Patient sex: M
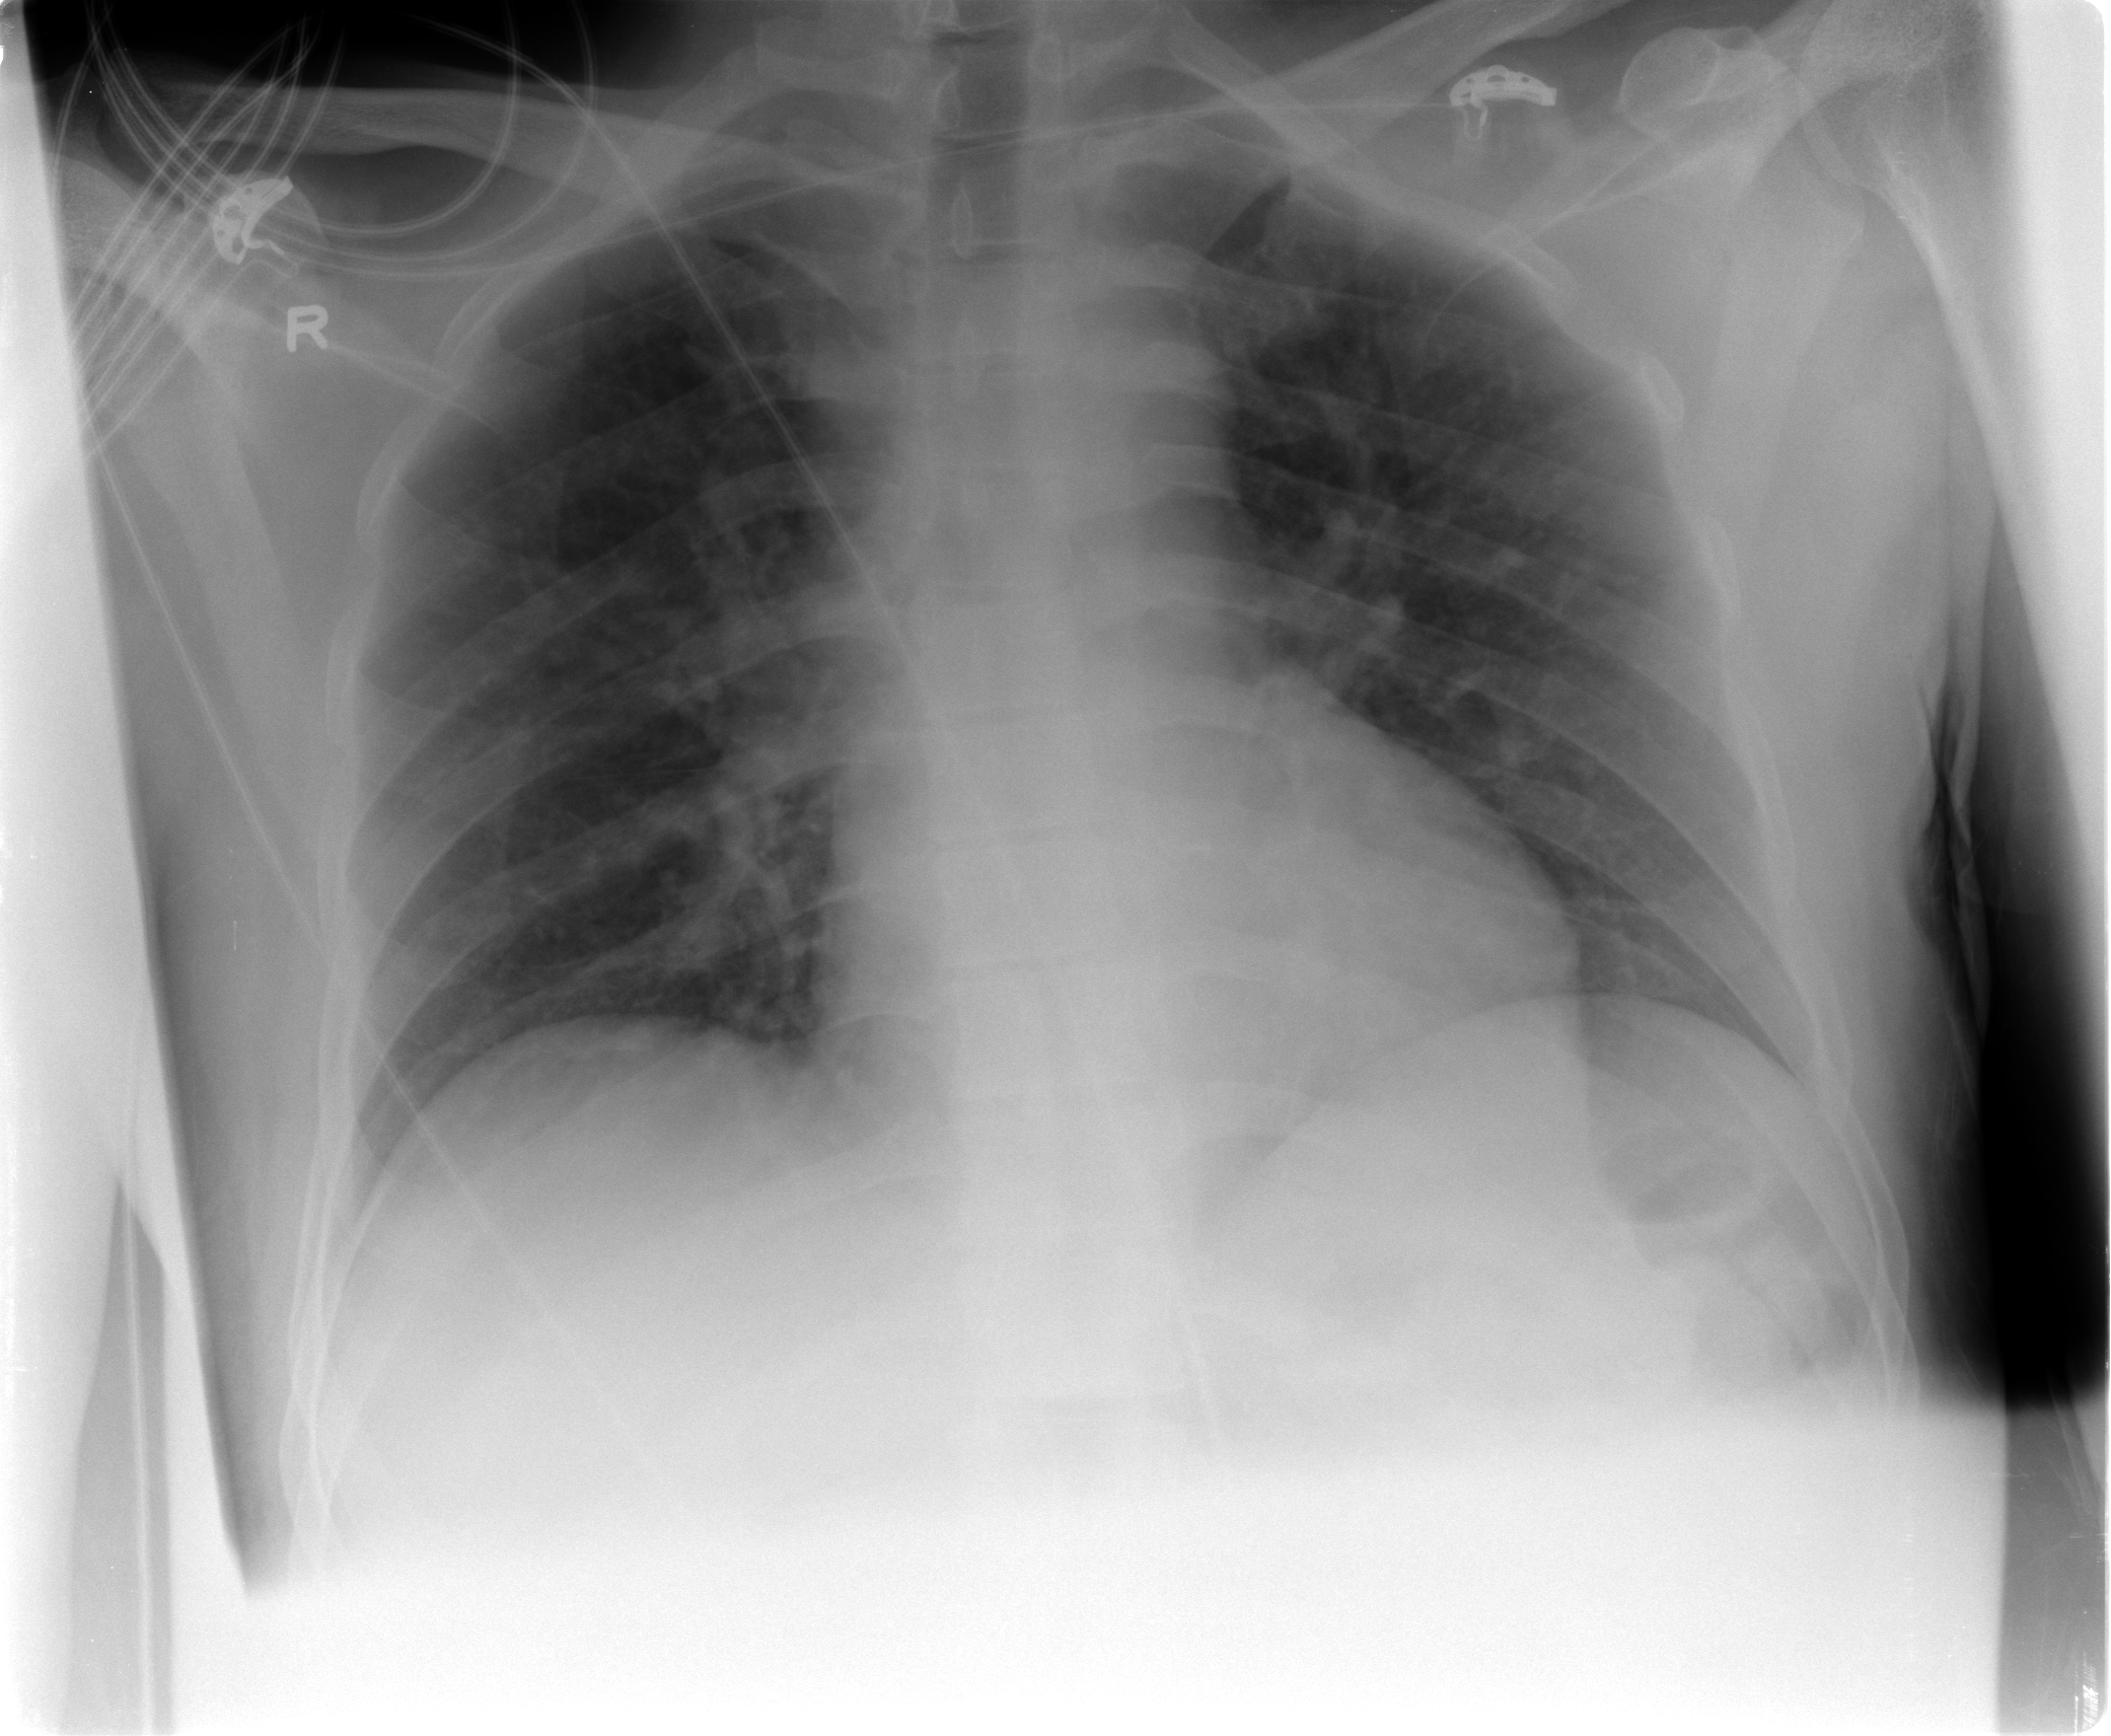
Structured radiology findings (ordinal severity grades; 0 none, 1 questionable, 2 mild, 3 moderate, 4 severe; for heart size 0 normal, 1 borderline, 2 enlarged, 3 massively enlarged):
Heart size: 0
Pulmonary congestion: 2
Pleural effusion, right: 0
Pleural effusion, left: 0
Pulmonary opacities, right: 0
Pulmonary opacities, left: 0
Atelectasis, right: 1
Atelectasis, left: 0